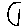
Label: moon